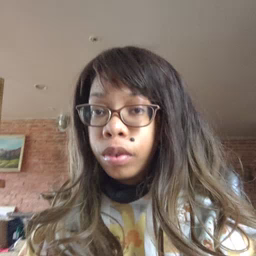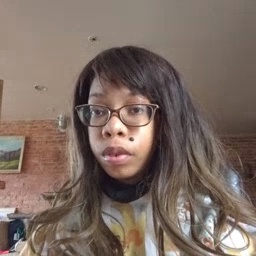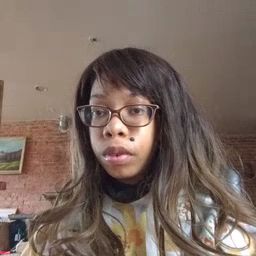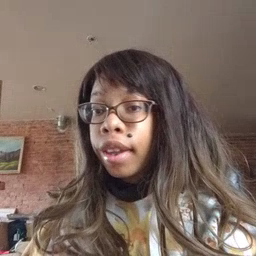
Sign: glasswindow